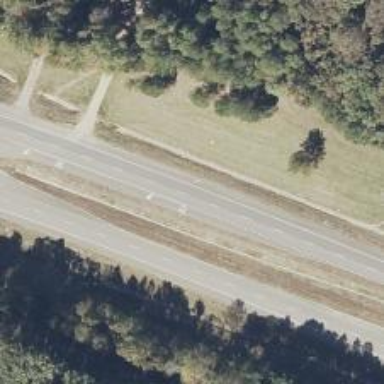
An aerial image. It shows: Asphalt road designated as trunk highway.